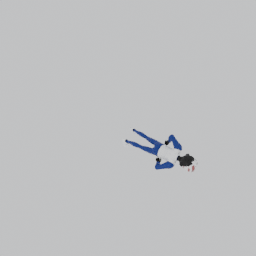
Label: people